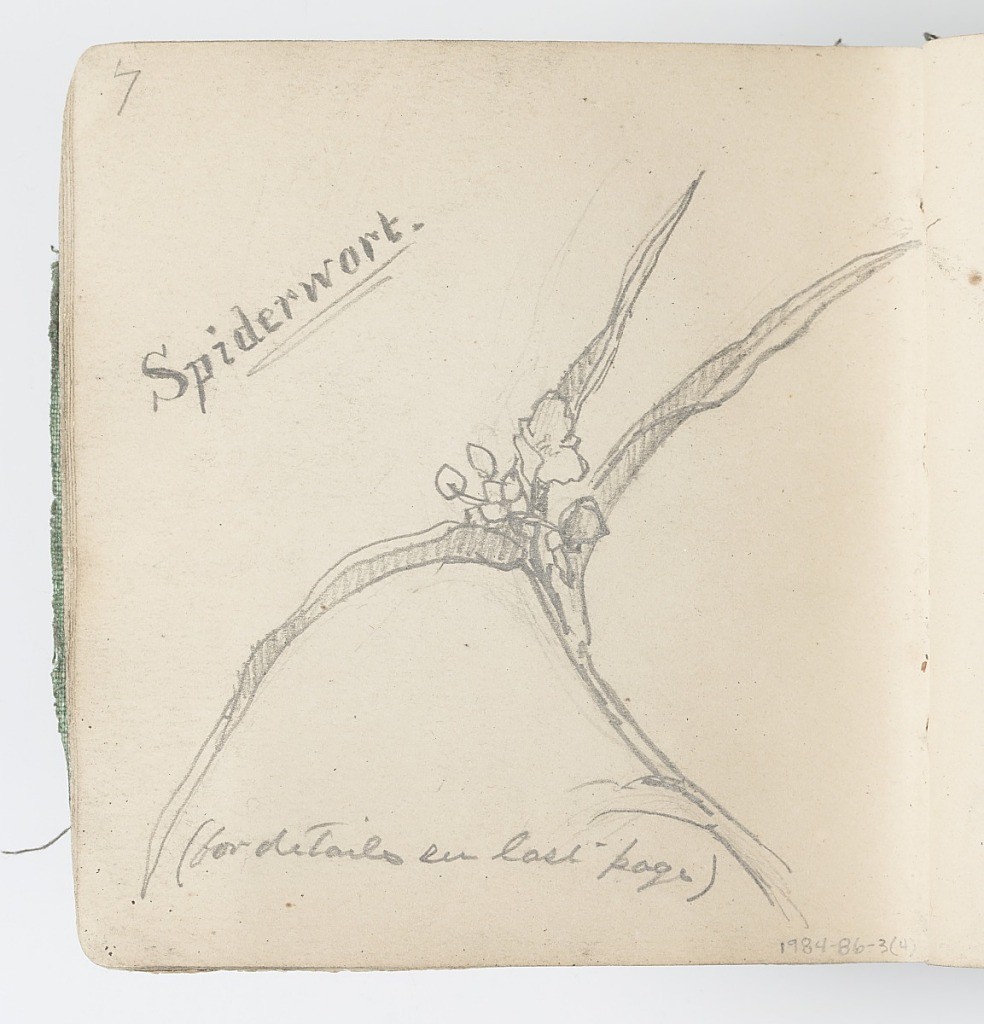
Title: Sketchbook Page: Spiderwort
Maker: Kenyon Cox, American, 1856–1919
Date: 1874
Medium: Graphite on paper
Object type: Sketchbook folio
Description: Sketch of spiderwort, labeled above.